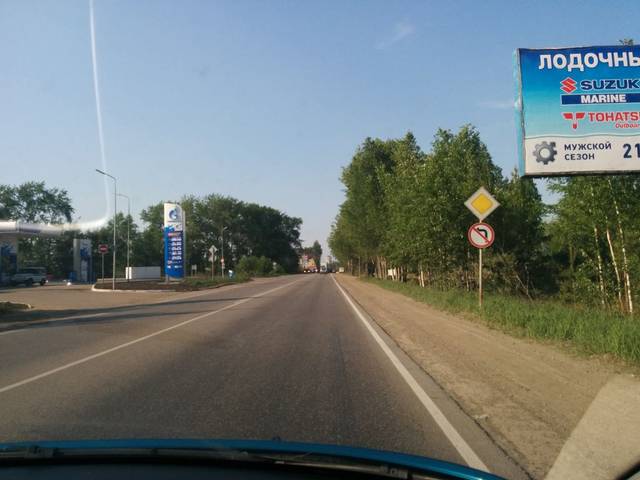
Region: Russia
Coordinates: 58.085, 56.31